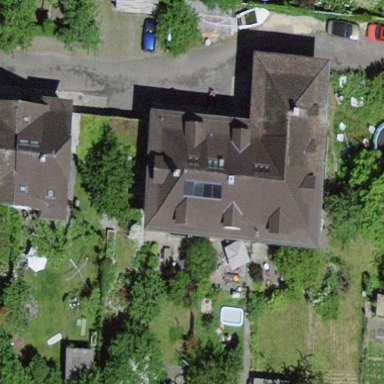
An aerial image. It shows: Terrace building with hipped roof shape.